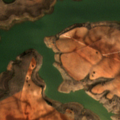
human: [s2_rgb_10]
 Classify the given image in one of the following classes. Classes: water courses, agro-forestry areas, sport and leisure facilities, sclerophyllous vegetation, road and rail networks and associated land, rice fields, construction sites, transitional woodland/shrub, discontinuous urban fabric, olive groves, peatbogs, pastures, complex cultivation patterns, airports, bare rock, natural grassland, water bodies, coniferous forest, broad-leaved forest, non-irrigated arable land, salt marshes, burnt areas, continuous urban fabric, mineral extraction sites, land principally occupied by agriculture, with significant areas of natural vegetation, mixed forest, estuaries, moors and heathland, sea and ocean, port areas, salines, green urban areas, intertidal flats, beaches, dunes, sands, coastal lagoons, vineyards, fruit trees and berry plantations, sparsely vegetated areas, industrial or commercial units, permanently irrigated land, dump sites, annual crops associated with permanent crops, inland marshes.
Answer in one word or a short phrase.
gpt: non-irrigated arable land, water bodies